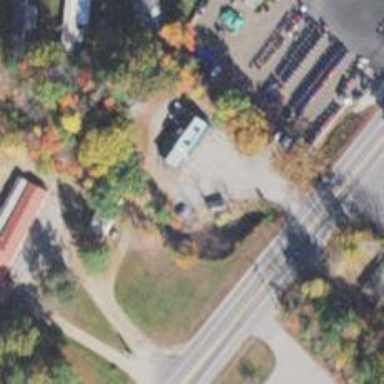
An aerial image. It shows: Asphalt driveway for service vehicles.